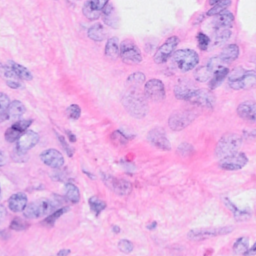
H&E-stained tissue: Breast